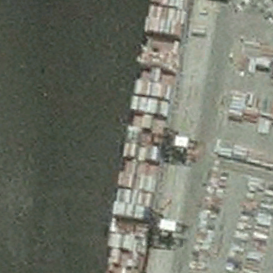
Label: Container_ship